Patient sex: M
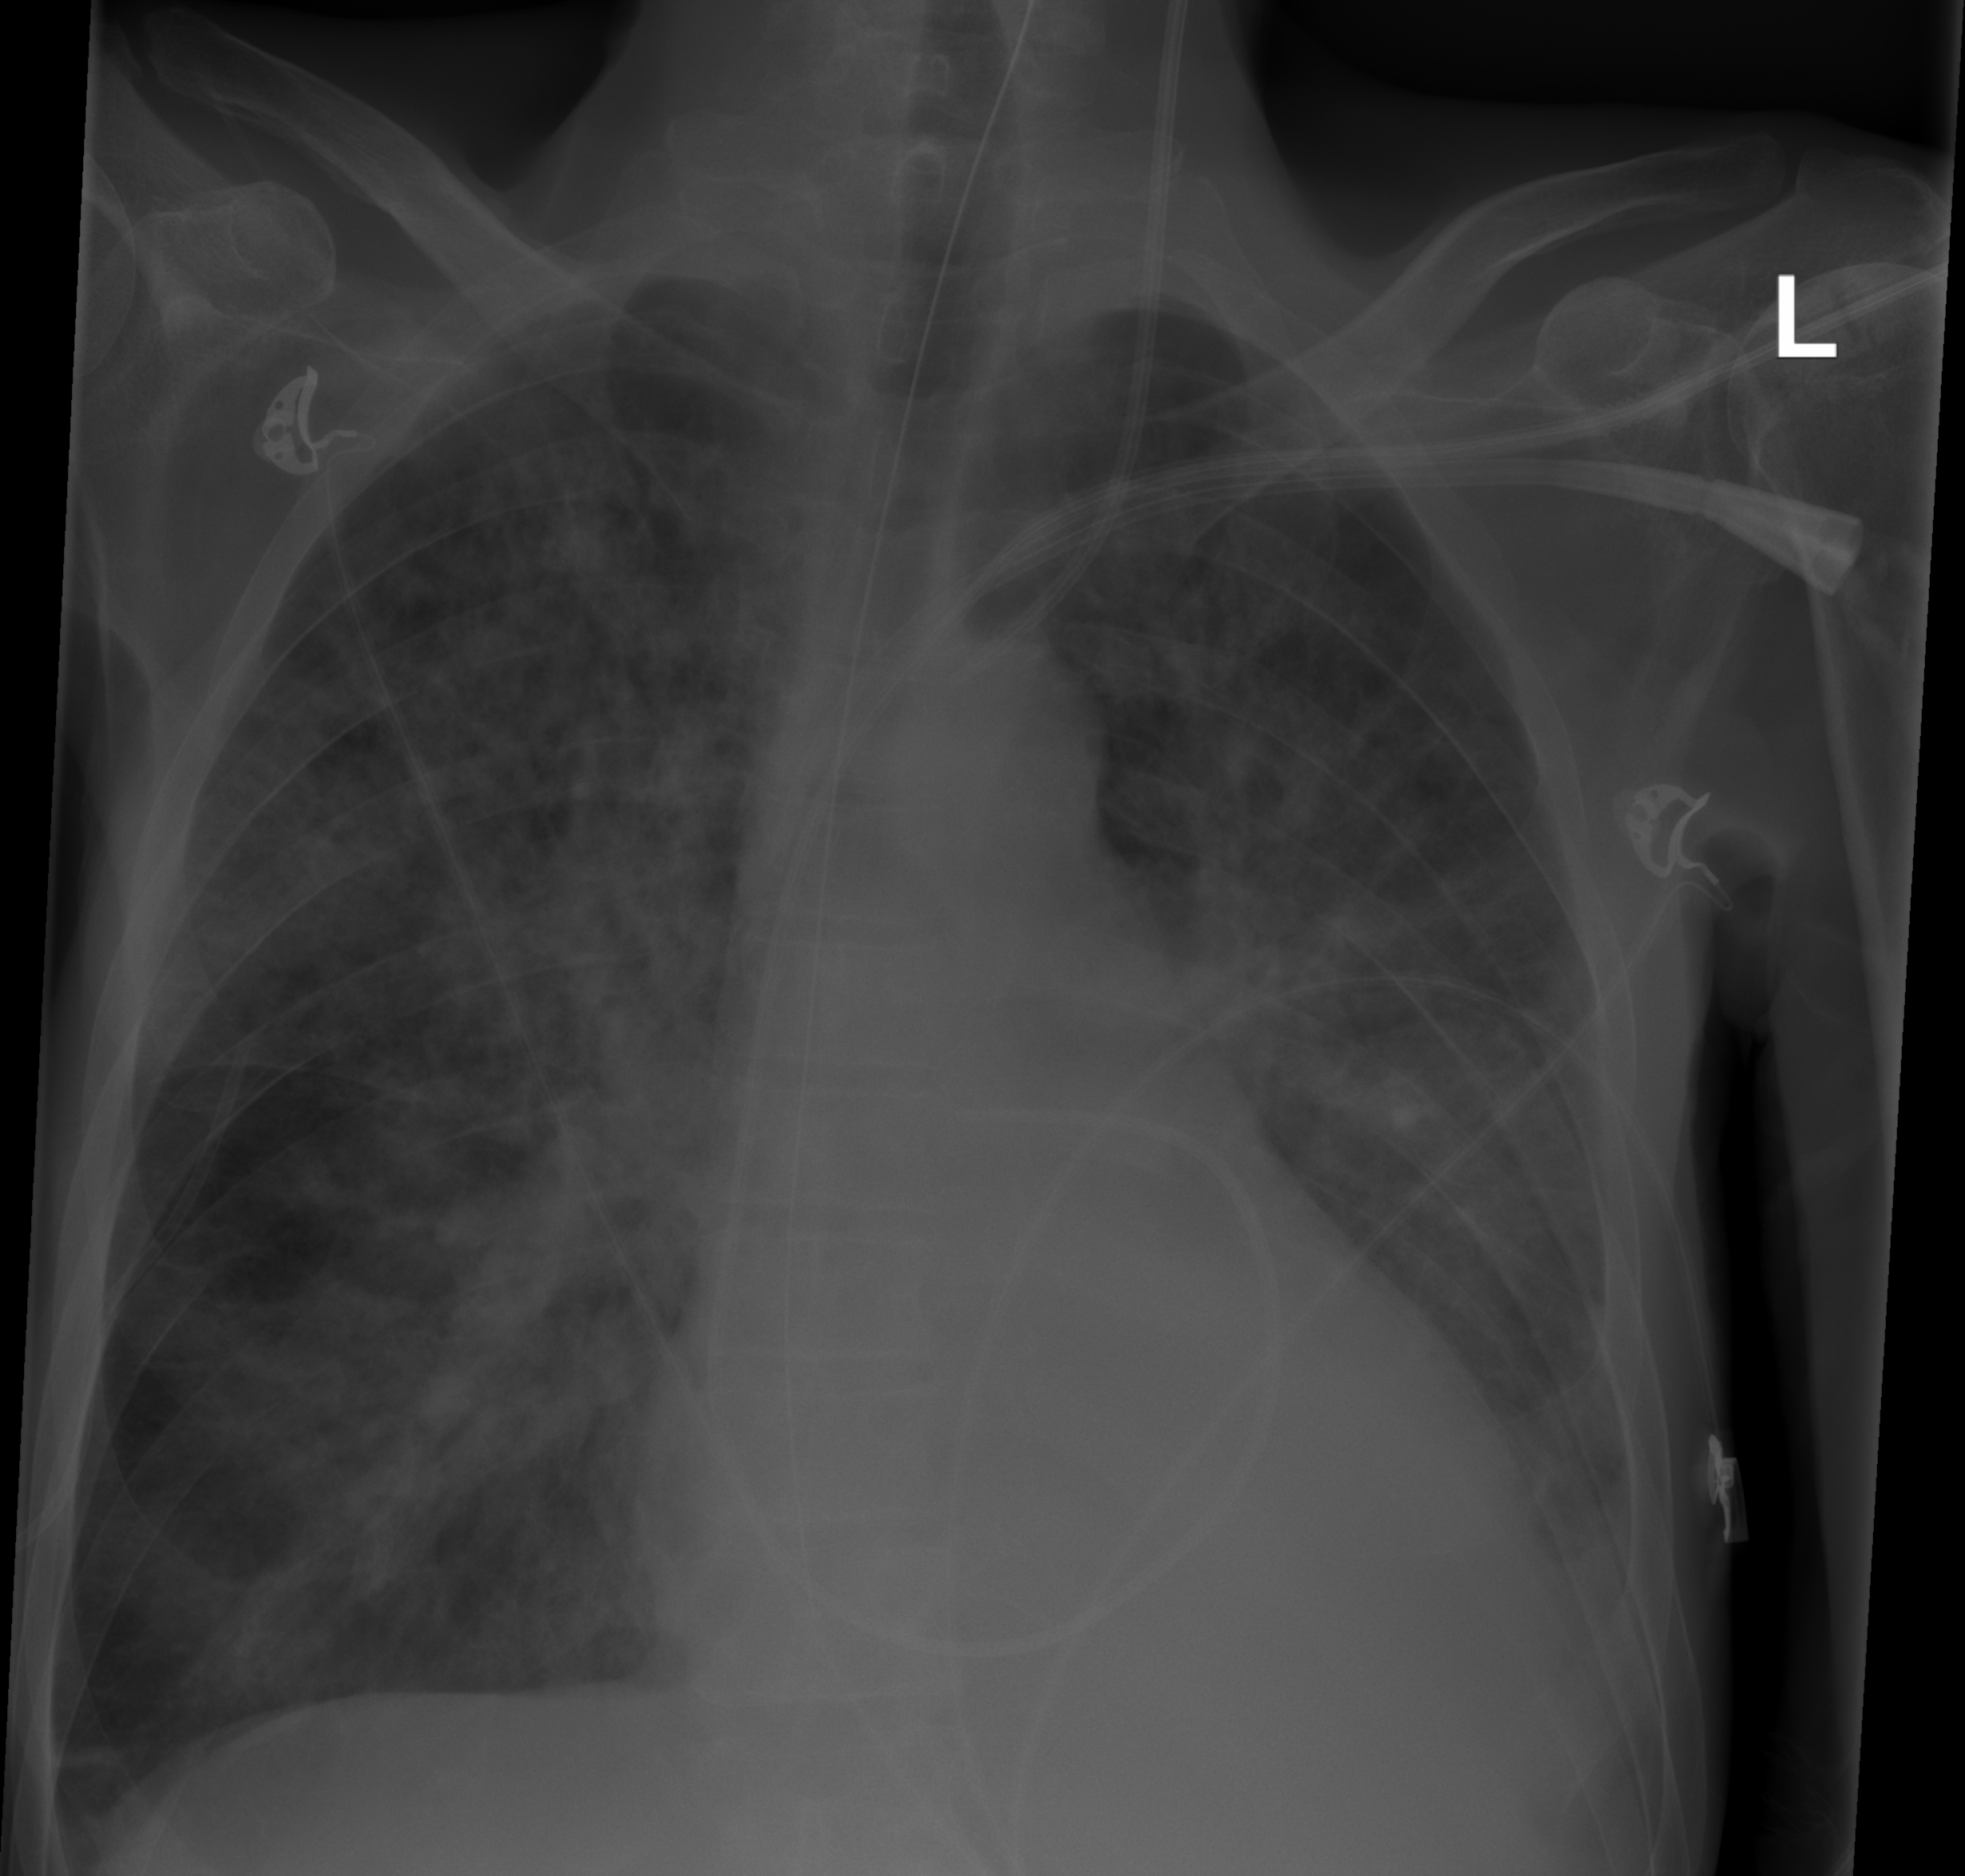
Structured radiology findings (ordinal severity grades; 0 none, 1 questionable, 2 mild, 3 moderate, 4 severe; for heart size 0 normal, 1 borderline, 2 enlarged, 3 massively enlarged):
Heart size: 2
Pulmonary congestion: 0
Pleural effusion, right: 0
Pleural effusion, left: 2
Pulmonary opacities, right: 3
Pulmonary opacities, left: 2
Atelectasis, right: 2
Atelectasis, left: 2